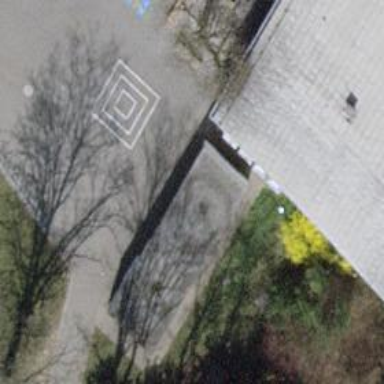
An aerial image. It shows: Bicycle parking area.